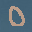
Label: 0